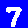
Digit: 7